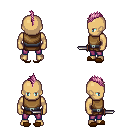
a pixel art fantasy rpg character, male body template, human, tanned skin, leather chest armor, magenta pants, pink mohawk hairstyle, brown slippers, dagger, four views (front, back, left, right), 2x2 character sprite sheet, small pixel art, hard edges, no anti-aliasing